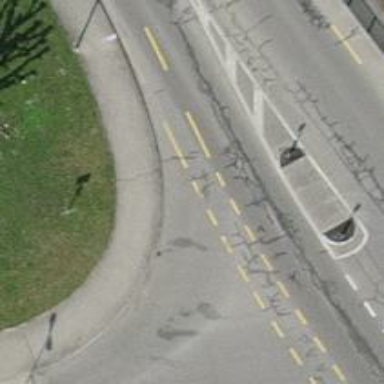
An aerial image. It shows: Asphalt sidewalk along the footway.